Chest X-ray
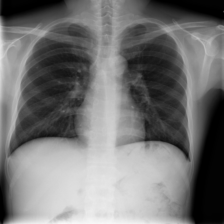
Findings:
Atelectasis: negative
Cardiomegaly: negative
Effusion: negative
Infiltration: positive
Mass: negative
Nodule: negative
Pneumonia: negative
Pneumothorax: negative
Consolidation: negative
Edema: negative
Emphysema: negative
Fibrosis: negative
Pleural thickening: negative
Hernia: negative